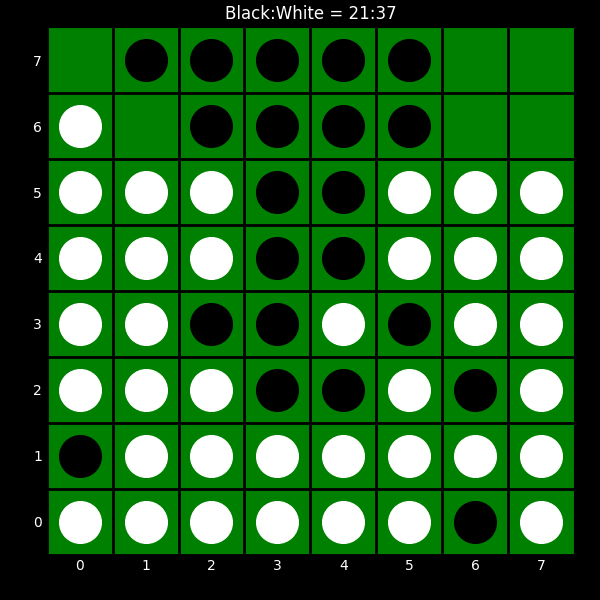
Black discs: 21
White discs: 37